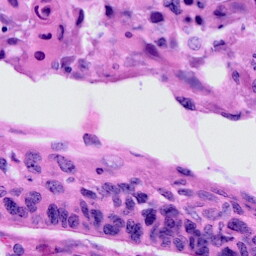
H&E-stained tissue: Cervix